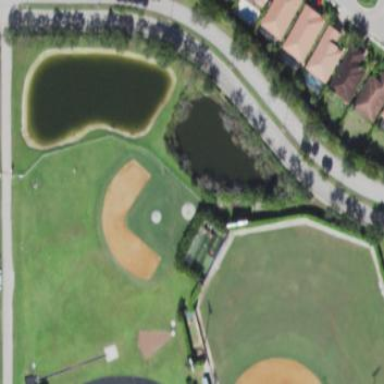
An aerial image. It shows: Baseball pitch for leisure land activities.